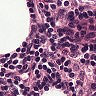
Metastatic tissue present: no